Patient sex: F
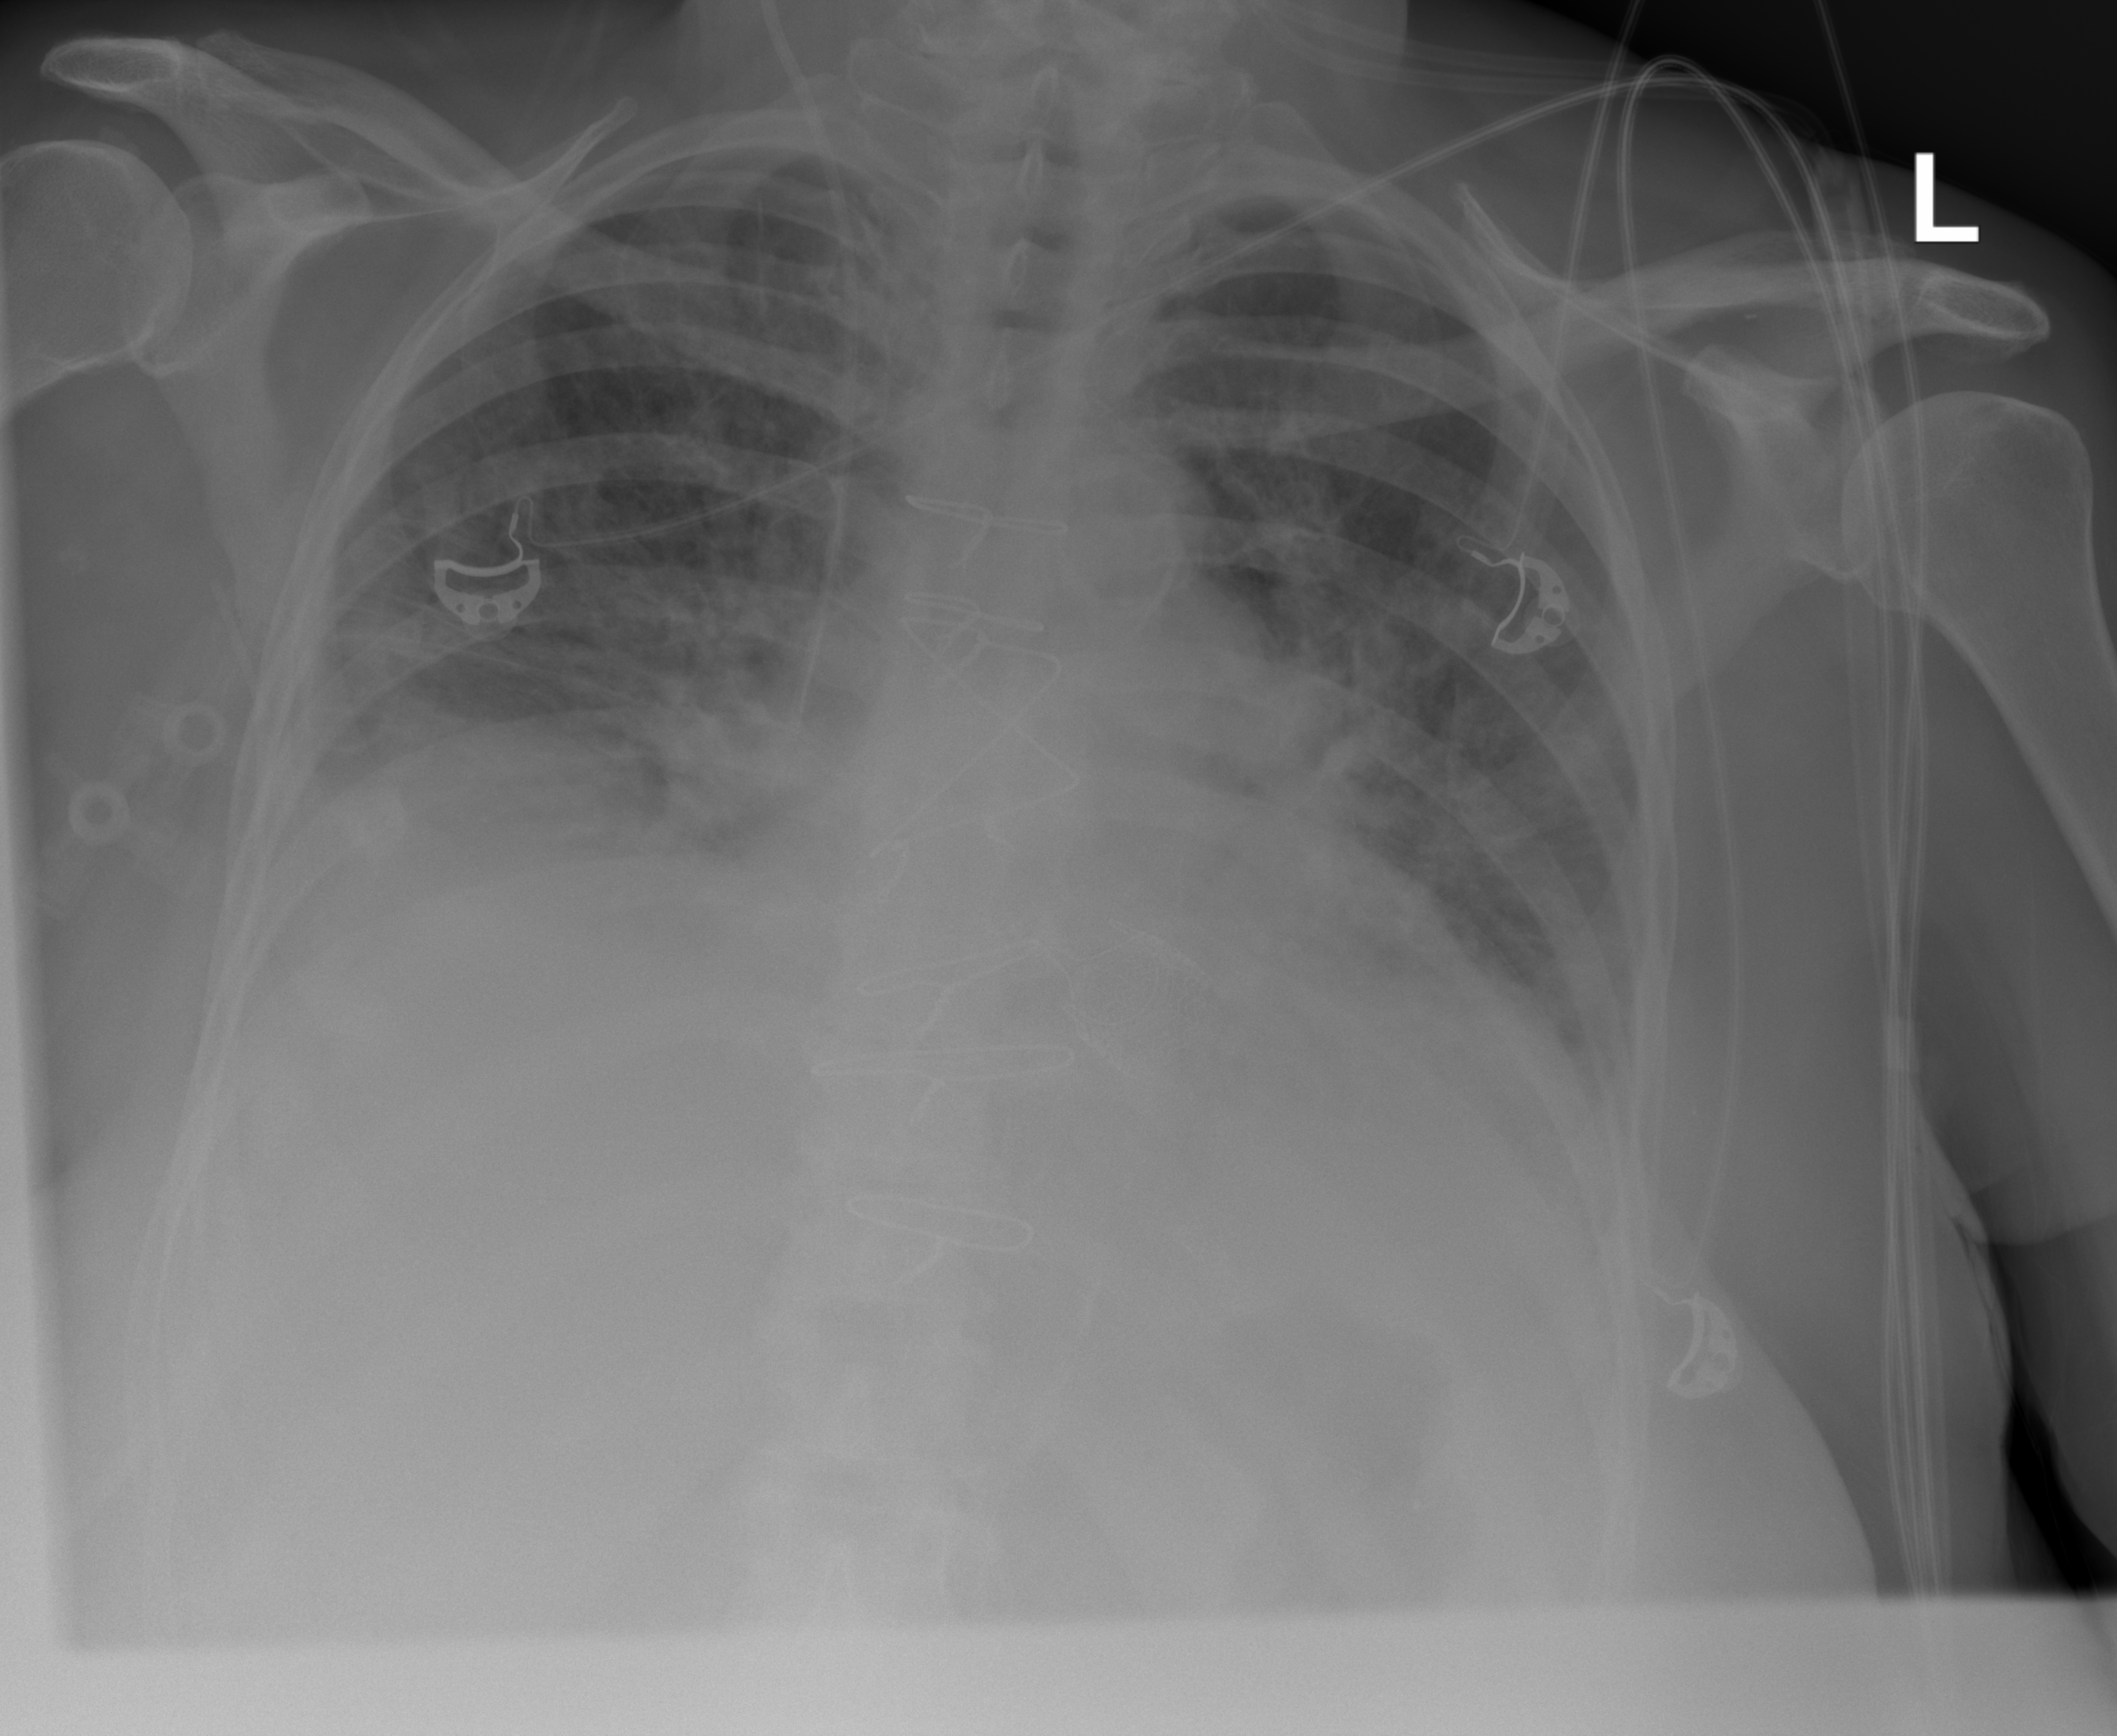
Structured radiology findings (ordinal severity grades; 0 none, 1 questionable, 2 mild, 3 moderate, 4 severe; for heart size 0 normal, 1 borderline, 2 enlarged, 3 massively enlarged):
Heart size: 2
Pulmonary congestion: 2
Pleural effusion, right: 2
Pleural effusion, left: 2
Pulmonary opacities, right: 2
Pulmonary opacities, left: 2
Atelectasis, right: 2
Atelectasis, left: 2